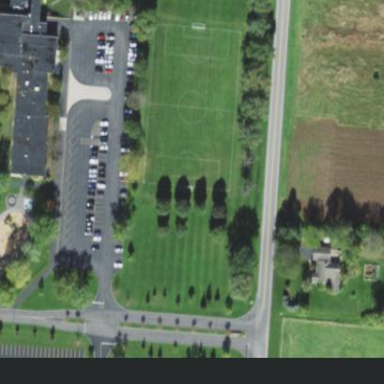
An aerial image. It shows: Soccer pitch for leisure land activities.